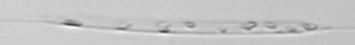
Label: Rhizosolenia